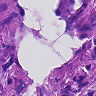
Metastatic tissue present: yes